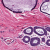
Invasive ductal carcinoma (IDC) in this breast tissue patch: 0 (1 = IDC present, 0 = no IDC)